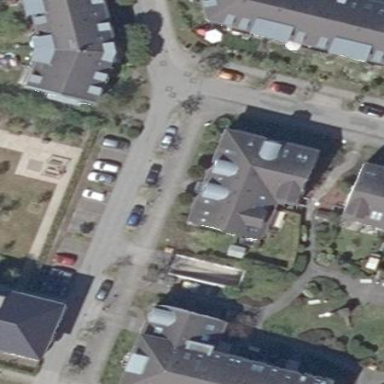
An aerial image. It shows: Gabled roof apartments building.